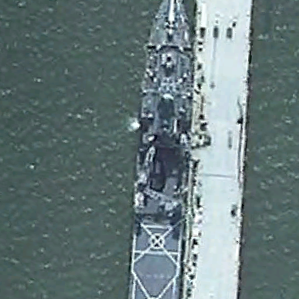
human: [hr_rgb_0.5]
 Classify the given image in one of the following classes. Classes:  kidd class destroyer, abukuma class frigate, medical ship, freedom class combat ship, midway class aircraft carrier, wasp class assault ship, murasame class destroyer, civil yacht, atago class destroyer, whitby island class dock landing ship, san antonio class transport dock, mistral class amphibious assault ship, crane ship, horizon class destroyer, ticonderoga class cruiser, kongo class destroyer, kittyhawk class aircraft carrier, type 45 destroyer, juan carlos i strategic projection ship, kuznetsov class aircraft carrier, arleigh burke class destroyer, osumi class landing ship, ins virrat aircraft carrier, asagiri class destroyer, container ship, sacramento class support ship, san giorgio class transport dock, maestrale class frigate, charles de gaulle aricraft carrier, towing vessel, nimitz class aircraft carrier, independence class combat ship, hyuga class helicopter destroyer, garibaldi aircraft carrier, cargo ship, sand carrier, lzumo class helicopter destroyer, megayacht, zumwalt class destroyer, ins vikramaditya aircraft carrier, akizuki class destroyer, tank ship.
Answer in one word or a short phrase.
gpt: Whitby Island class dock landing ship